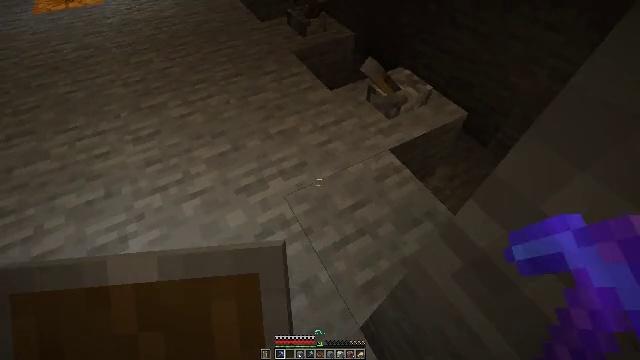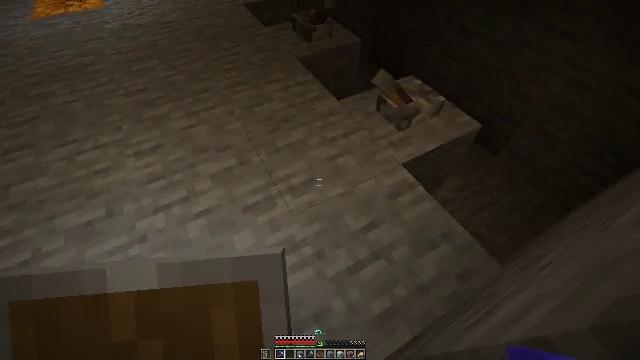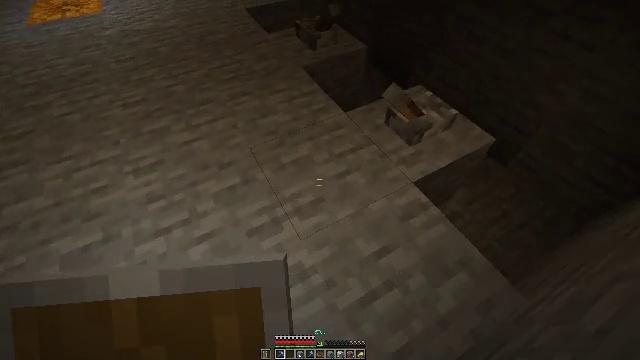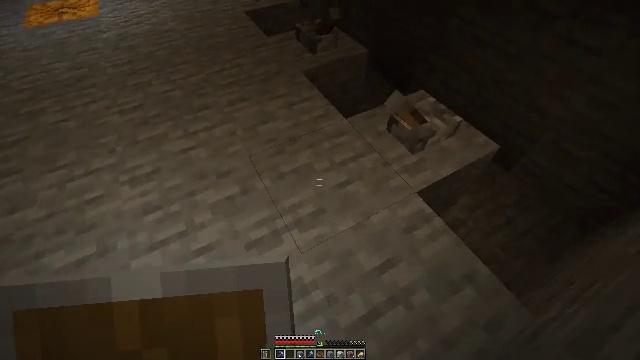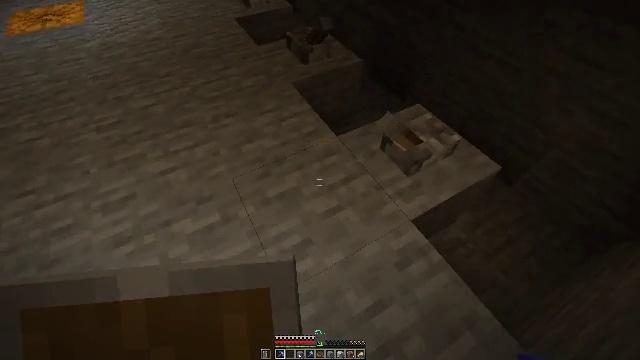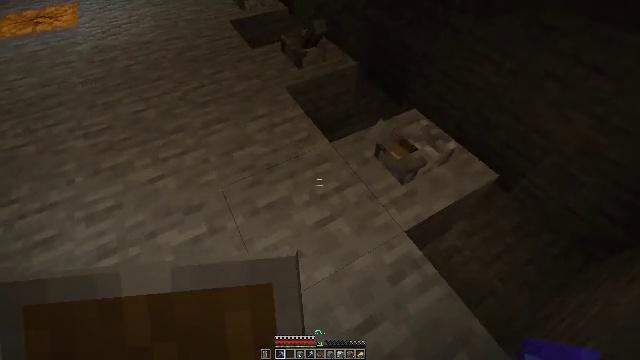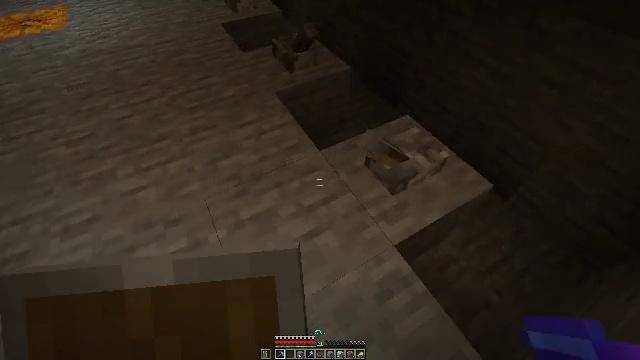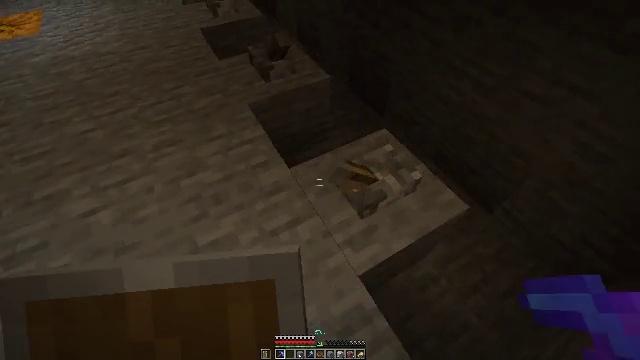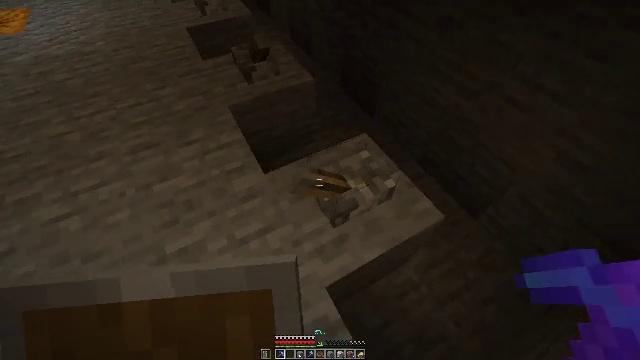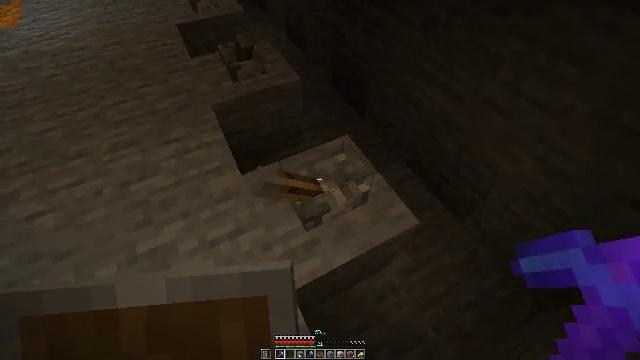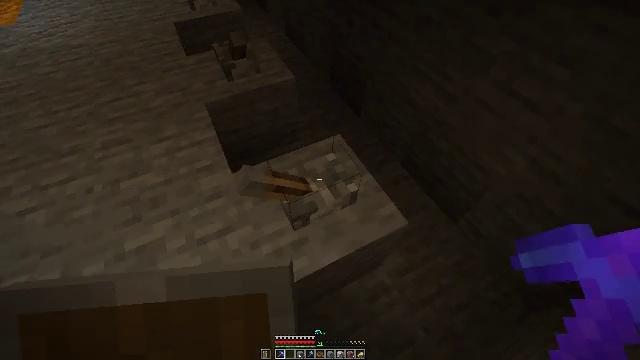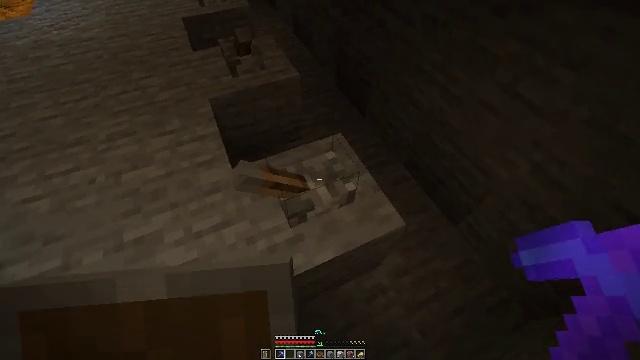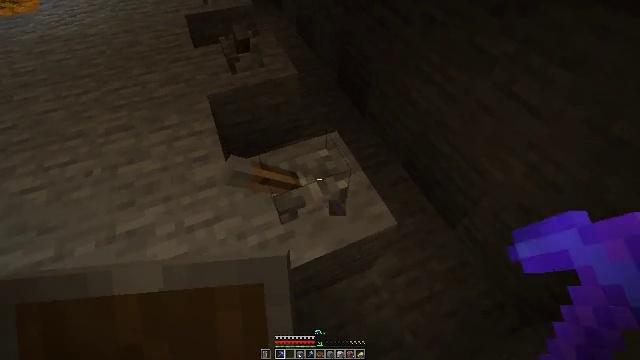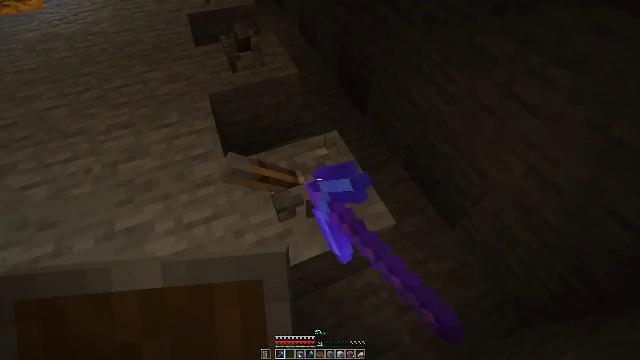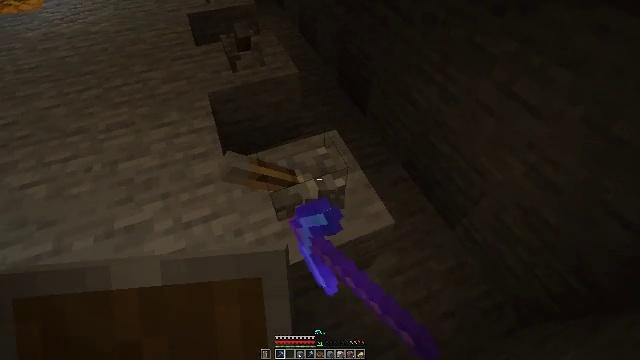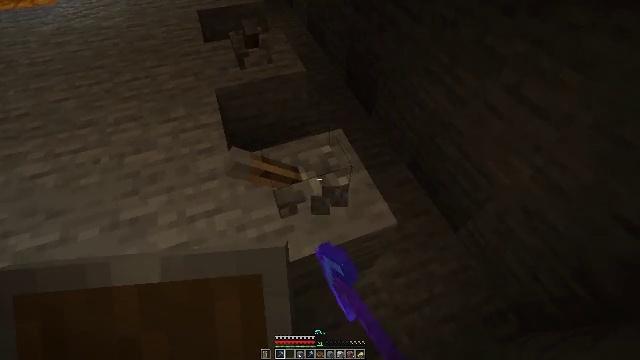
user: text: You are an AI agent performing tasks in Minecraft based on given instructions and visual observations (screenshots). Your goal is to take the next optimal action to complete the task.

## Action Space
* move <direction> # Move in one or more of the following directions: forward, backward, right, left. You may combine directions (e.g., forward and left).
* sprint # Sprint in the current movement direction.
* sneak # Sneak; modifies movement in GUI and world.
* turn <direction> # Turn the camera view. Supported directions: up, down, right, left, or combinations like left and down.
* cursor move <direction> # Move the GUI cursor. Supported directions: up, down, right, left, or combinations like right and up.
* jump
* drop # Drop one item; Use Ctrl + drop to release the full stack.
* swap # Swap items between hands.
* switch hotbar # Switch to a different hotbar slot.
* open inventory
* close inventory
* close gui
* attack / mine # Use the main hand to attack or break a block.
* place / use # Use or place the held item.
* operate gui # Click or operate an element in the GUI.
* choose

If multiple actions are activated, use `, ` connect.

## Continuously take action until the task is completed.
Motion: motion action
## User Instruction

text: Mine block lever.
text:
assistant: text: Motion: move forward
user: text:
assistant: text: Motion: move forward
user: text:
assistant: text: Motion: move forward and move right
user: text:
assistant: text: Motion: move forward and move right
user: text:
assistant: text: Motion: move forward and move right
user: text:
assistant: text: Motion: move forward and move right
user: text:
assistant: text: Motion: move right
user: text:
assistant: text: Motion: move right
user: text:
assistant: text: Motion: move right, turn left
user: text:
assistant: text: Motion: no_op
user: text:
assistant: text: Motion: turn left
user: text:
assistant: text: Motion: turn left, attack / mine
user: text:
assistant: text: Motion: attack / mine
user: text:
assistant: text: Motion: attack / mine
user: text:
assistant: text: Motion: turn left, attack / mine
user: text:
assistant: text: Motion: turn left, attack / mine
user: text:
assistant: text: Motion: attack / mine
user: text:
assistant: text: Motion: no_op
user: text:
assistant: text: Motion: no_op
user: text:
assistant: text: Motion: no_op
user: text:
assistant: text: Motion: no_op
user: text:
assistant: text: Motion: attack / mine
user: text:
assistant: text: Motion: attack / mine
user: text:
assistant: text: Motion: attack / mine
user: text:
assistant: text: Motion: attack / mine
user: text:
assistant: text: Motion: attack / mine
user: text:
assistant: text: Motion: attack / mine
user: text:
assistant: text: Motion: attack / mine
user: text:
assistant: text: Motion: attack / mine
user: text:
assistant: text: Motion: attack / mine